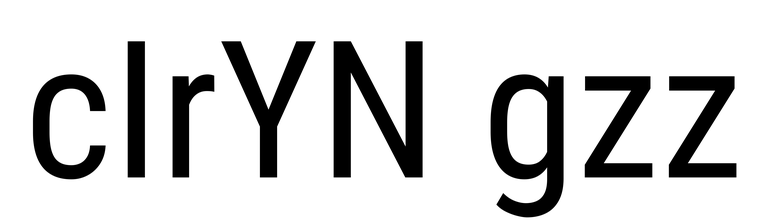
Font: Roboto_Condensed_Regular